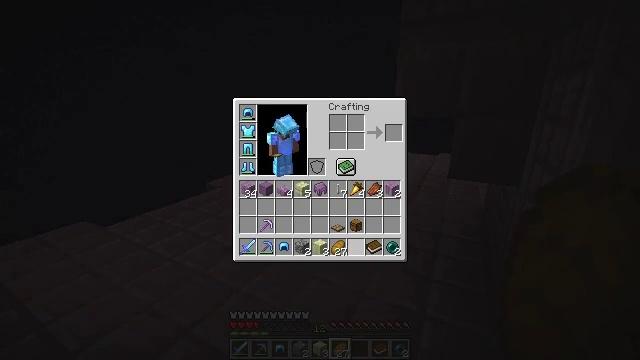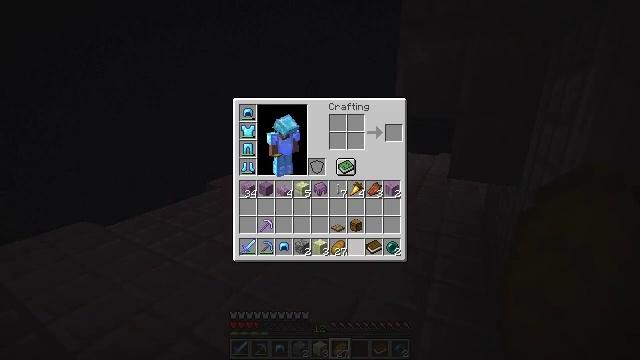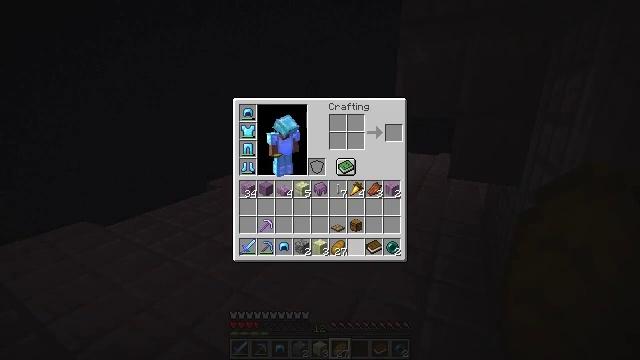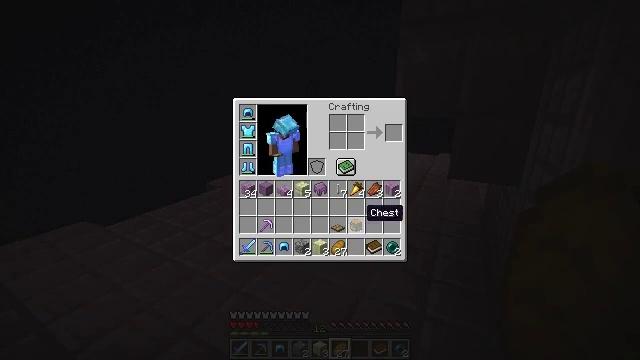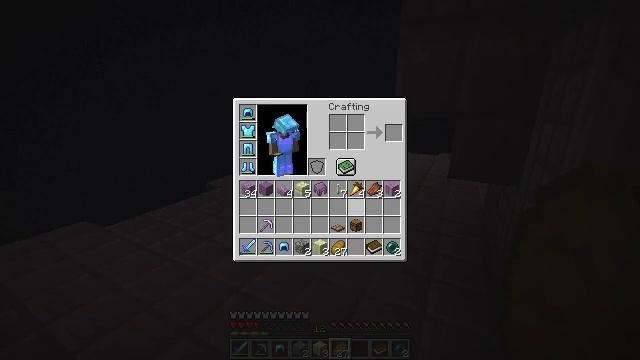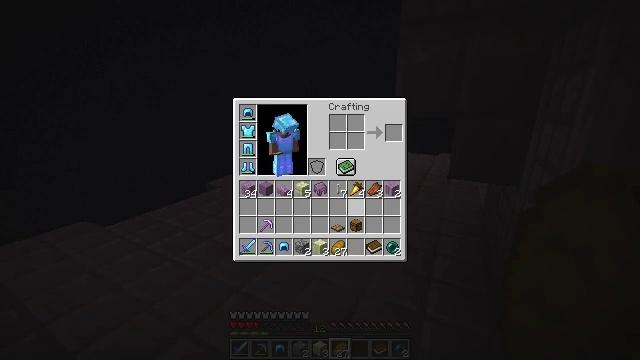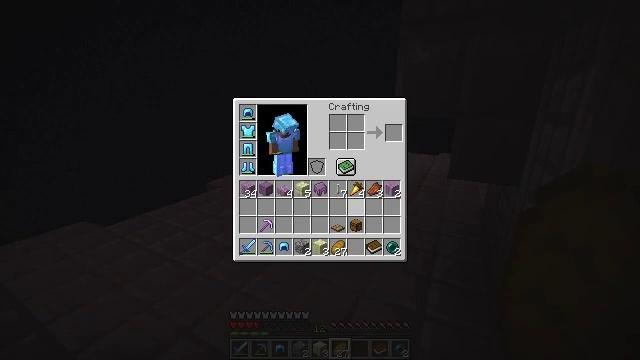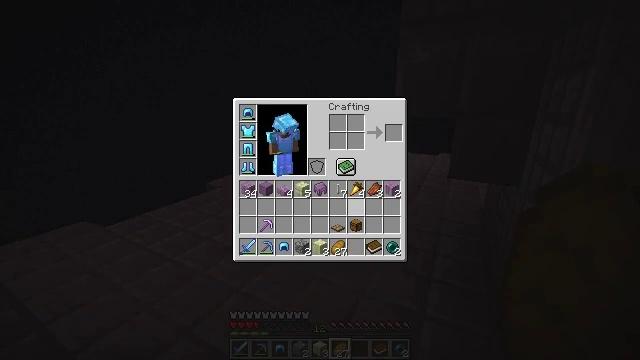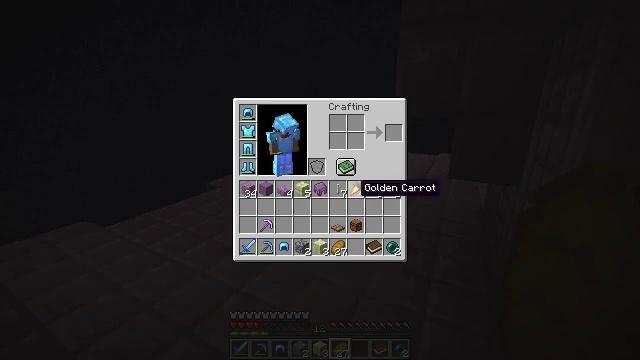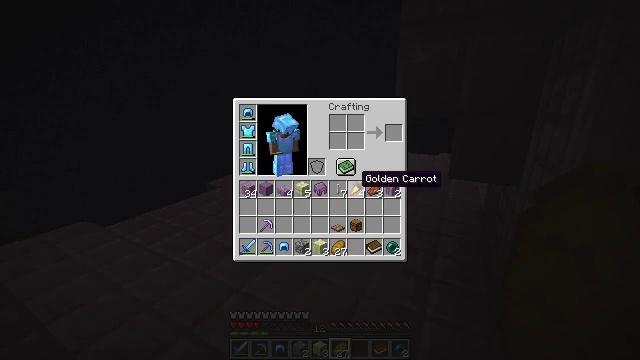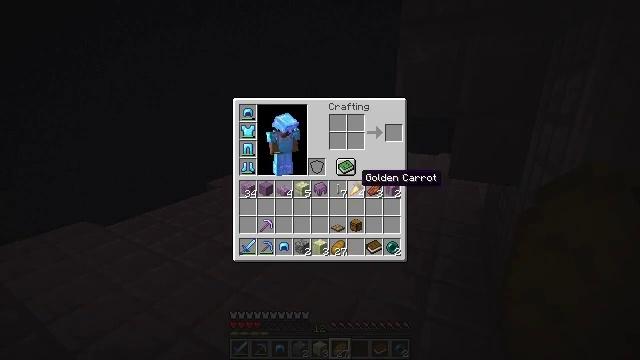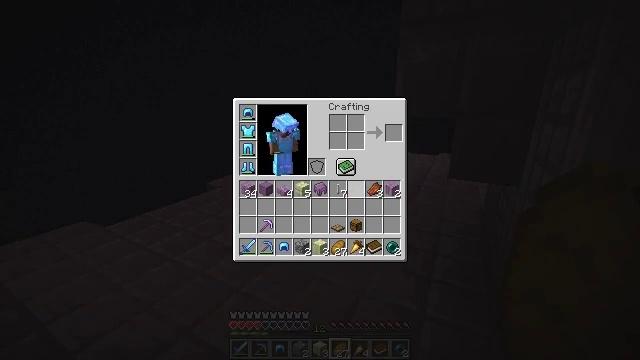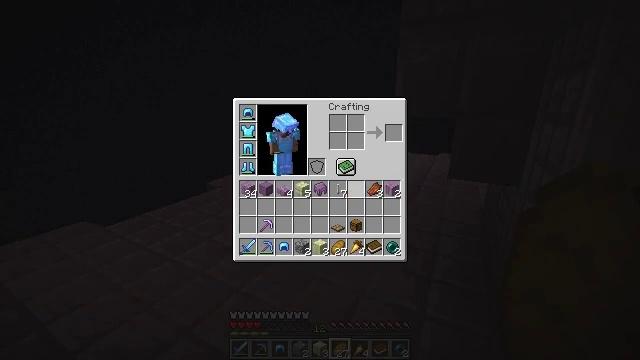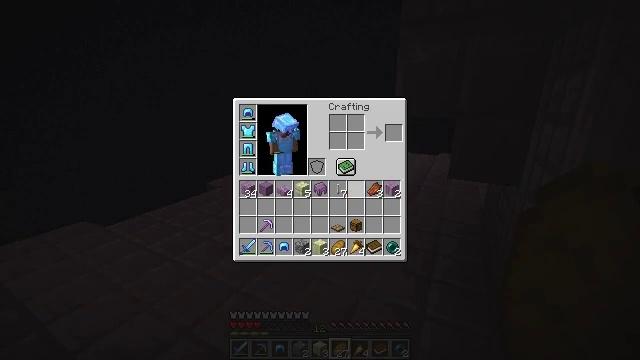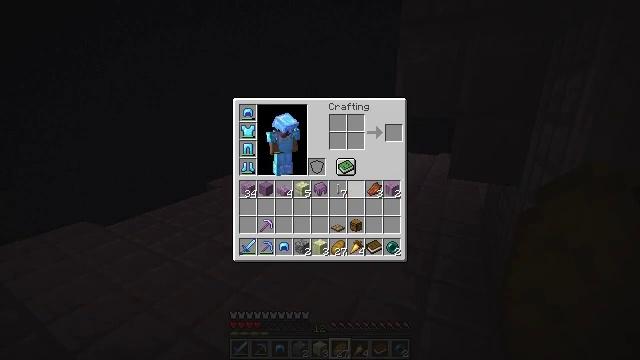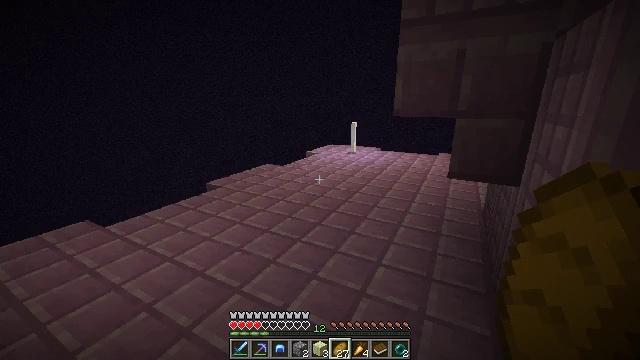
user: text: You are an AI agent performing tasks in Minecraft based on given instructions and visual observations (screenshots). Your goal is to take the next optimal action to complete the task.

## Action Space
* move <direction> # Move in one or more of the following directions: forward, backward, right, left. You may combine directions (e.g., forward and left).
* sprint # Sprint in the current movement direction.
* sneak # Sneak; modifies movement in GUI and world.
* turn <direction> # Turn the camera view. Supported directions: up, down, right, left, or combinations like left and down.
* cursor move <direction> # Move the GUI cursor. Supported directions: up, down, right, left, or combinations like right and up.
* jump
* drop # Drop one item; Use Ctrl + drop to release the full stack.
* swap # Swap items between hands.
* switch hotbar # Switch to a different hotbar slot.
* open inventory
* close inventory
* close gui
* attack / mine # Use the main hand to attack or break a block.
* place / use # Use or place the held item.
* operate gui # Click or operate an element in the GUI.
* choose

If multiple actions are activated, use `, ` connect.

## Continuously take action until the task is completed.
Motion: motion action
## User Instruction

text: Gather the purpur stairs for reuse.
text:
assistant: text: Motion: sneak, operate gui
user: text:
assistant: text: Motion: sneak, operate gui
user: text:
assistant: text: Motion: sneak, cursor move up
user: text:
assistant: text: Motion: sneak, cursor move up
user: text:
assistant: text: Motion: sneak
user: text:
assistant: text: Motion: sneak
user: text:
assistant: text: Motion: sneak
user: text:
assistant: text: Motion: sneak
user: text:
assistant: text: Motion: sneak, cursor move up
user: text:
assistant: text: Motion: sneak
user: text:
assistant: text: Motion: sneak, operate gui
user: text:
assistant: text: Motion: sneak, operate gui
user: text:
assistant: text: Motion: sneak, operate gui
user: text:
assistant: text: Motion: sneak
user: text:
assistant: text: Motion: sneak, close inventory
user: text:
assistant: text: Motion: close inventory
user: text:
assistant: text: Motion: close inventory
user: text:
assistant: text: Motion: no_op
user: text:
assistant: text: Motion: move forward
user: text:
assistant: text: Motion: move forward, turn right
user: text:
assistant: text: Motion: move forward
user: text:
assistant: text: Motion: move forward
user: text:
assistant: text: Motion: move forward
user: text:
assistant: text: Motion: move forward
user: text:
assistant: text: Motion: move forward, turn right
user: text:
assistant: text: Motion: move forward, sprint, turn right and up
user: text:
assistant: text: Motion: move forward, sprint, turn right and up
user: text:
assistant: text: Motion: move forward and move left, sprint, turn right and up
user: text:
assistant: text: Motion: move forward and move left, sprint, turn right
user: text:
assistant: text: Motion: move forward and move left, sprint, turn right and up